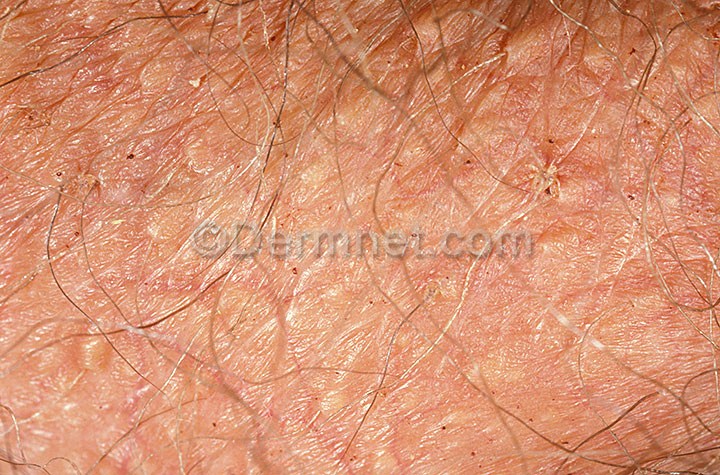
Disease: Scabies Lyme Disease and other Infestations and Bites